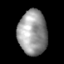
Tissue: skin
Cell type: Epithelial cells
Senescence score: 0.1913
Nuclear area (px): 1266
Mean DAPI intensity: 151.043